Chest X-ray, AP view. Patient: 71 years old, sex M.
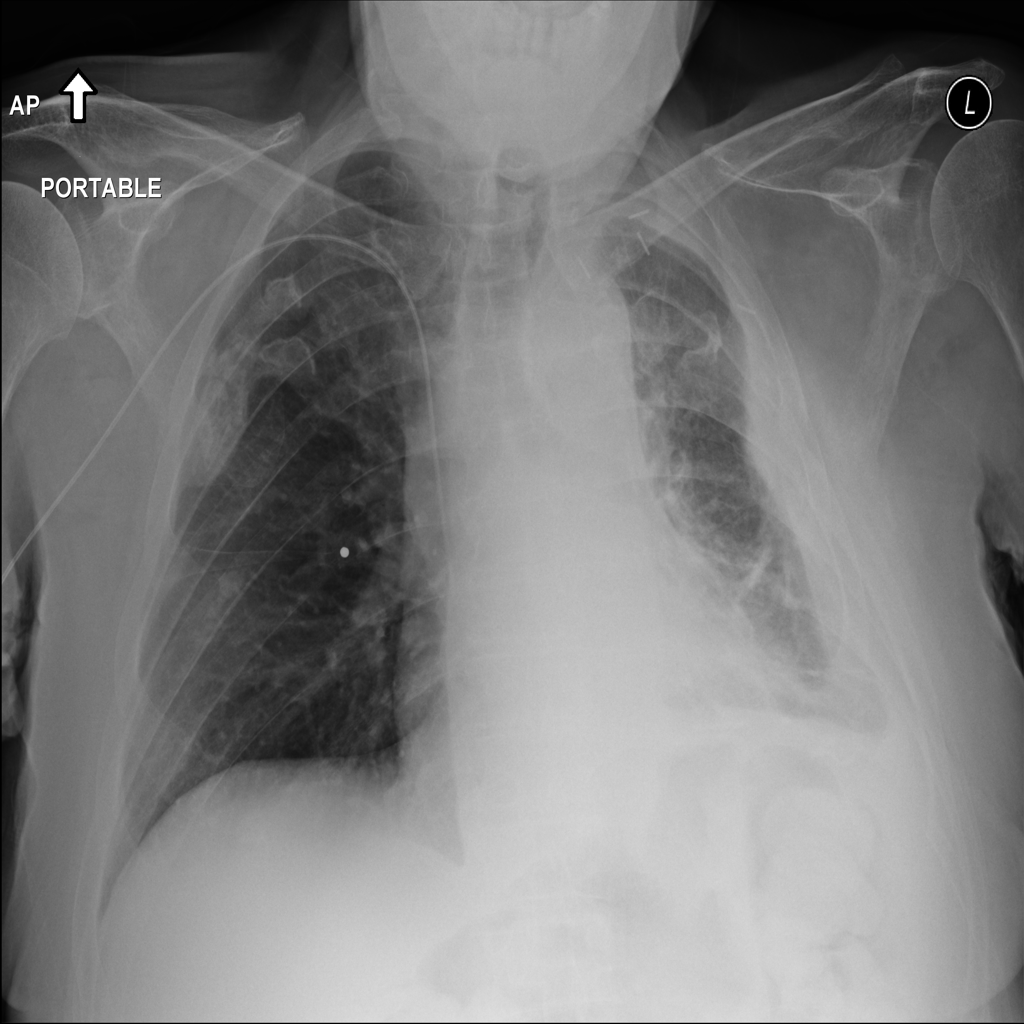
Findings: No Finding